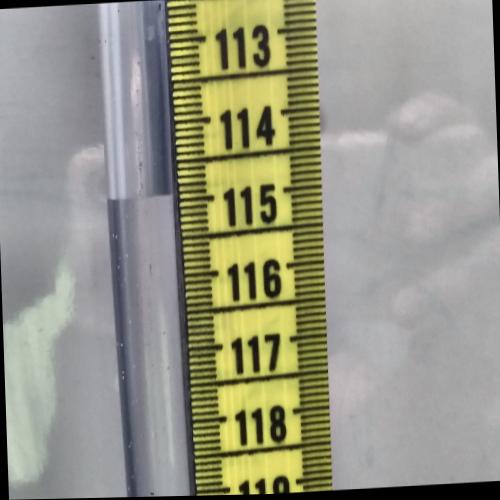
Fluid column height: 114.9 cm